Question: I'm trying to make a portfolio site, but I just can't figure out the CSS part in combination with the DIV's. I am trying to make a site with this layout:

And this is what I've got:
'''
body {
margin: 0;
padding: 0;
}
.menu {
height: 100vh;
width: 380px;
background-color: #5B91AC;
float: left;
position: fixed;
top: 0;
left: 0;
padding: 20px 10px;
}
.menu img {
width: 100%;
}
.container {
position: relative;
left: 400px;
width: 100%;
background-color: yellow;
padding: 20px 10px;
}
.content {
max-width: 768px;
}
'''
'''
<body>
<!-- Start of menu (at left side) -->
<div class="menu">
<img class="logo" src="http://placehold.it/788x208" />
</div>
<!-- End of menu -->
<div class="container">
<div class="content">
</div>
</div>
</body>
'''
<URL>
Could someone point me in the right direction or help me with my CSS?
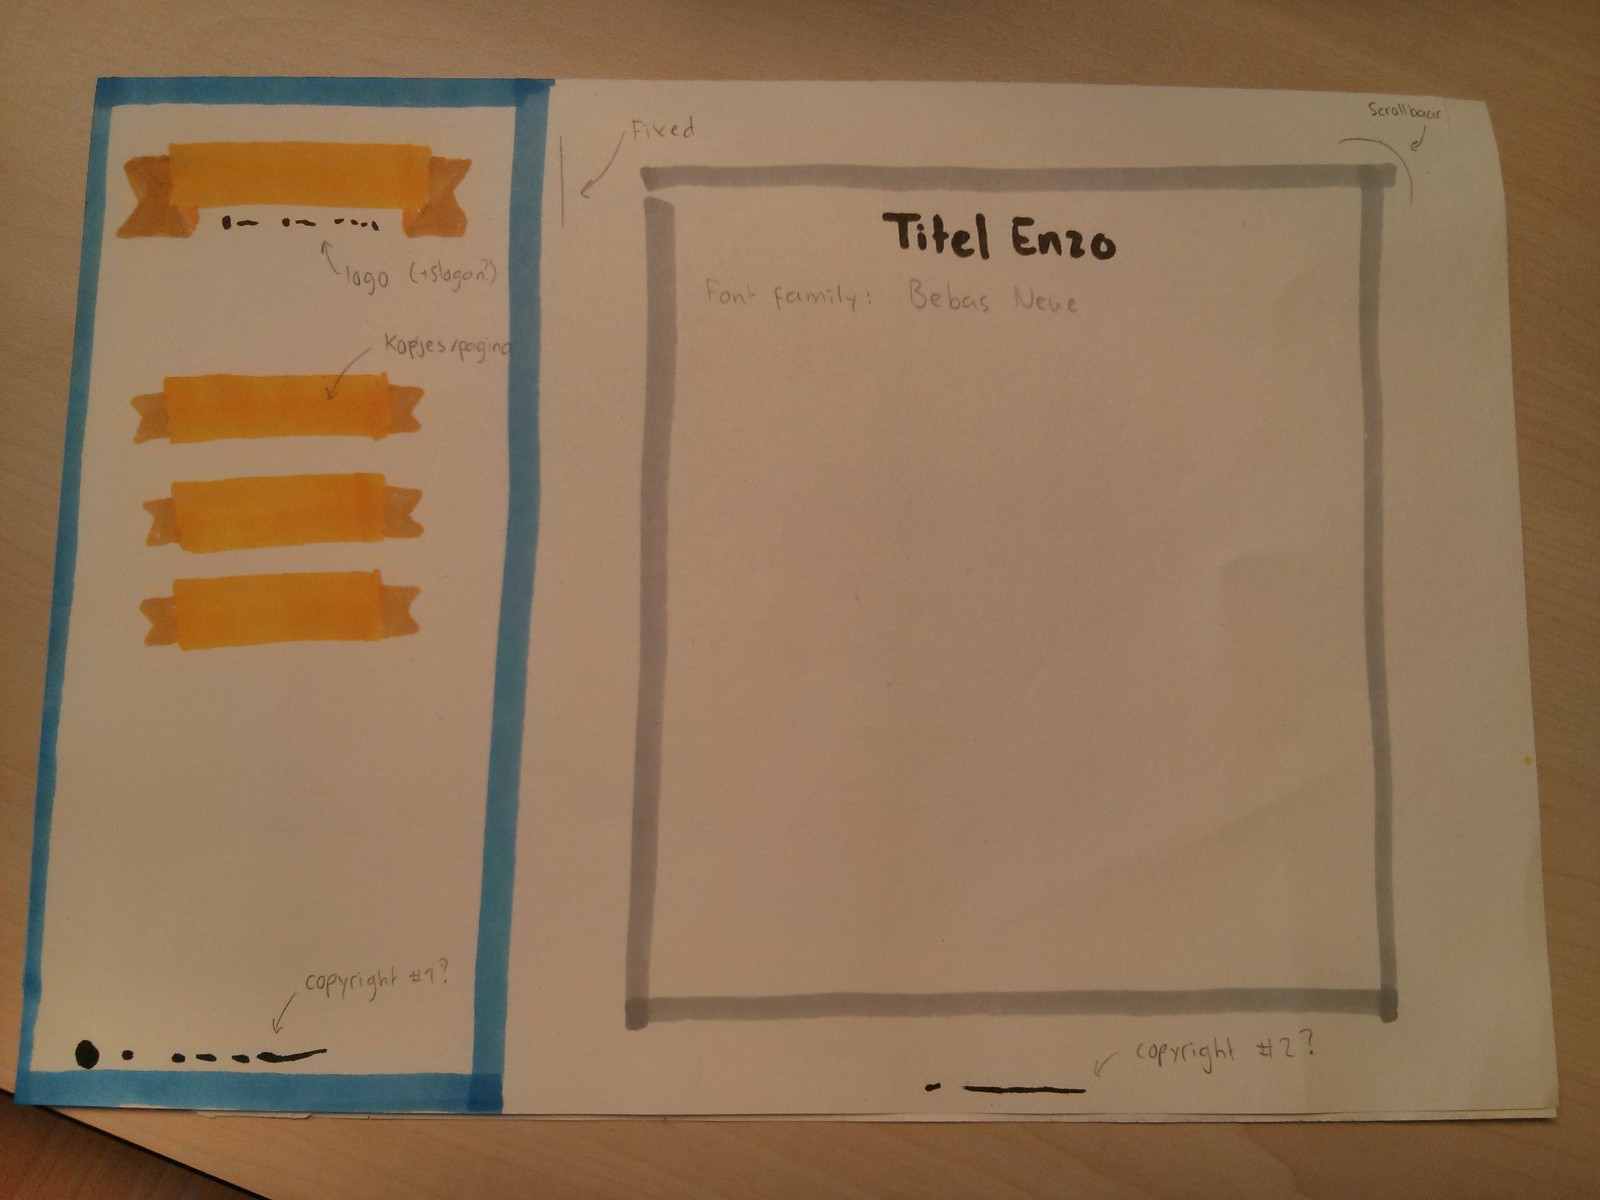
Answer: This is how you can achieve what you want <URL>
'''
*{
box-sizing: border-box;
}
body {
margin: 0;
padding: 0;
}
.menu{
height:100vh;
width: 25%;
background-color: #5B91AC;
float: left;
position: fixed;
top: 0;
left: 0;
padding: 20px 10px;
}
.menu img {
width: 100%;
}
.container {
width: 75%;
background-color: #bdc3c7;
padding: 20px 10px;
margin: 0 0 0 25%;
float: left;
}
.content {
/* max-width:768px */;
background-color: #ecf0f1;
}
'''